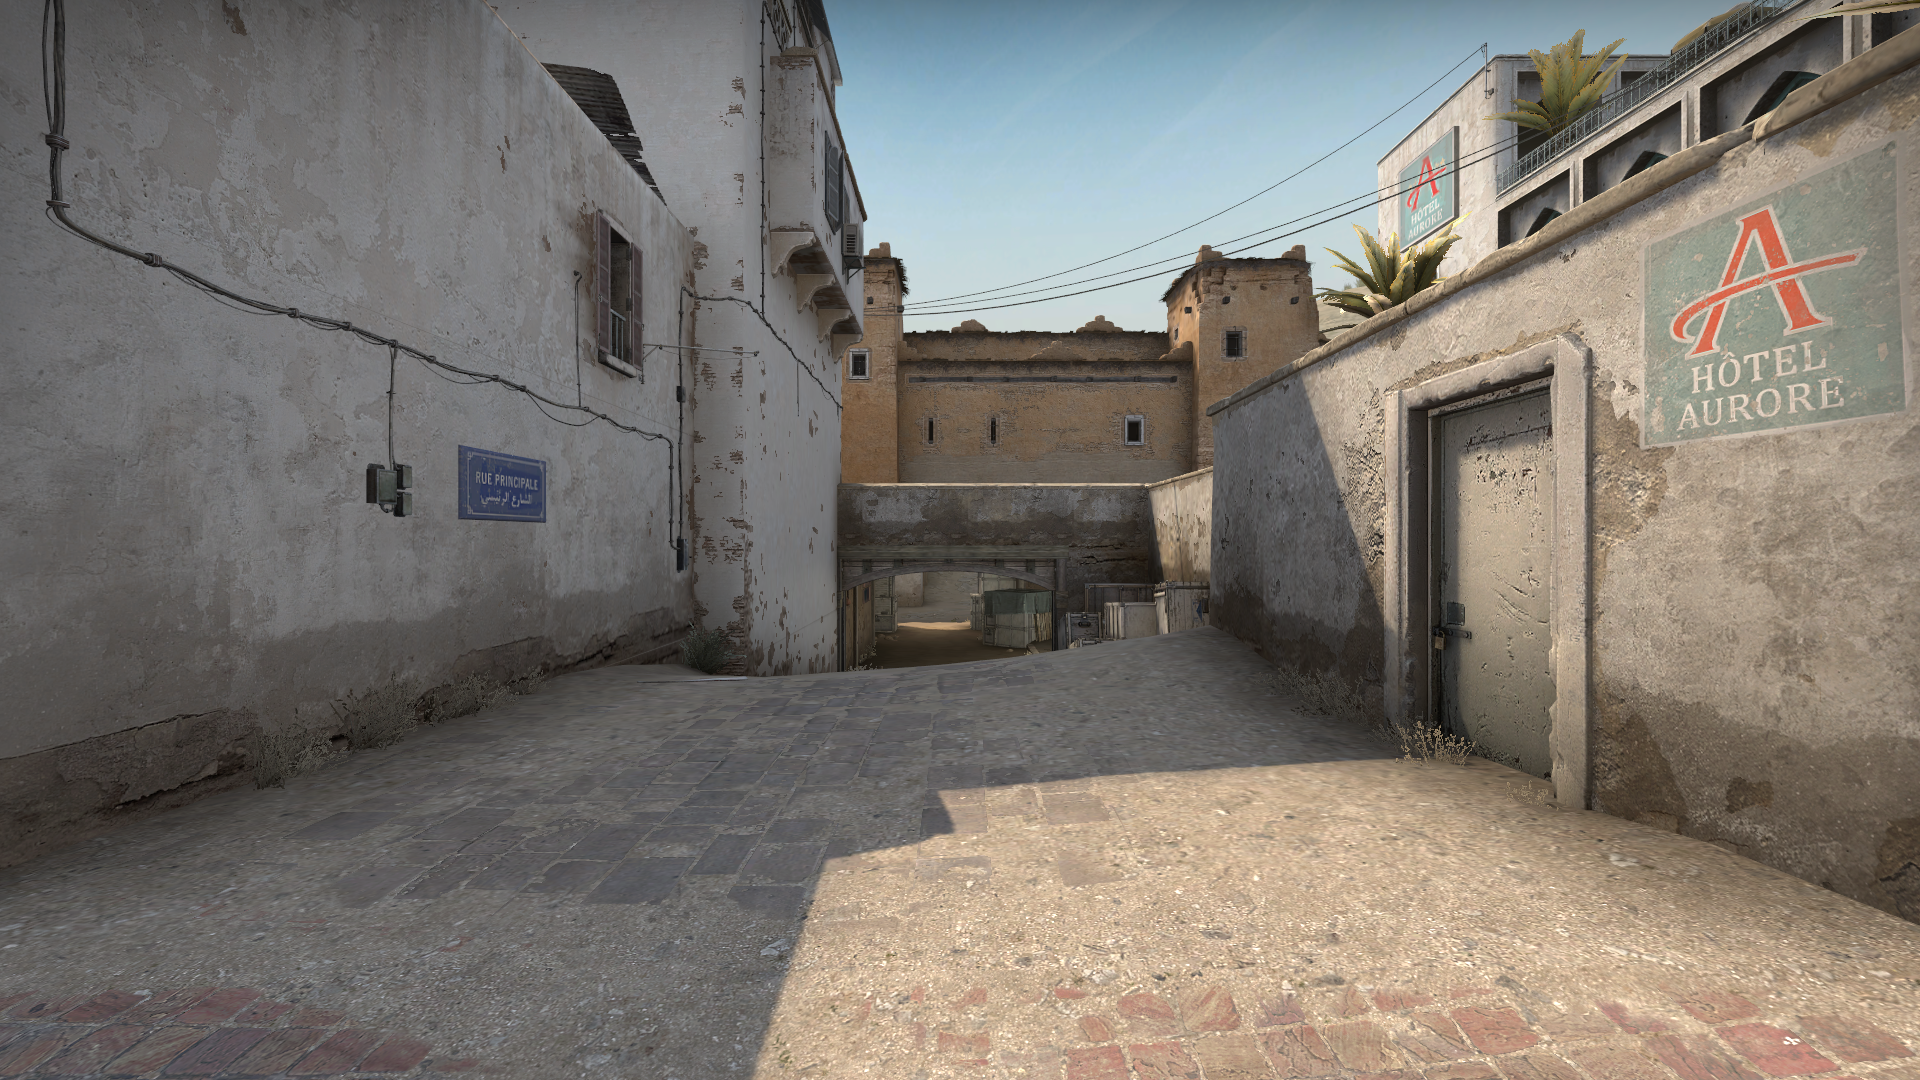
Map: de_dust2